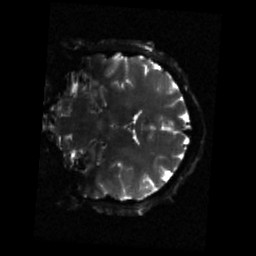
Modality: sbref
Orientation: coronal
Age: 36
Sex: male
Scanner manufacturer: siemens
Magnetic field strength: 3 T
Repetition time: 3.23 s
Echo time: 0.0892 s